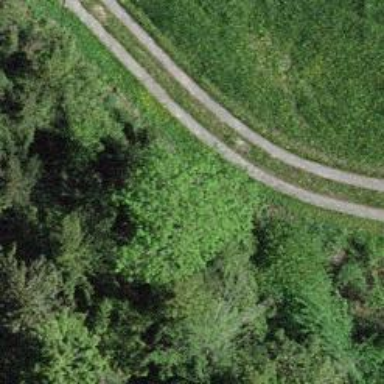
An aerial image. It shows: Track road made of fine gravel.